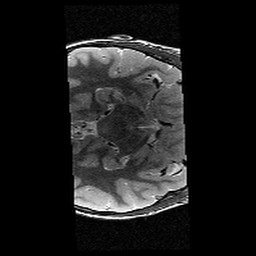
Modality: T2w
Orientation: axial
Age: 10
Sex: male
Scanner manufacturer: siemens
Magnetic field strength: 3 T
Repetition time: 9.23 s
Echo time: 0.067 s